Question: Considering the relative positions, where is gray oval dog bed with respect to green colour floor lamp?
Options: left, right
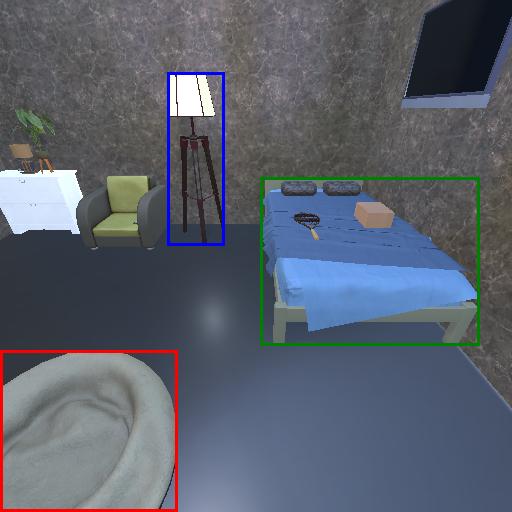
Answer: left